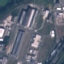
Land use / land cover: Industrial